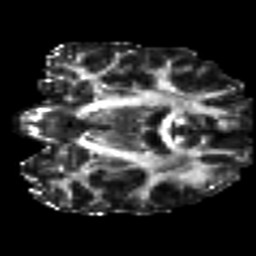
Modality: FA
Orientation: coronal
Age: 23
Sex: female
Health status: ill
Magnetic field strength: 3 T
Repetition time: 8.4 s
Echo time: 0.0926 s